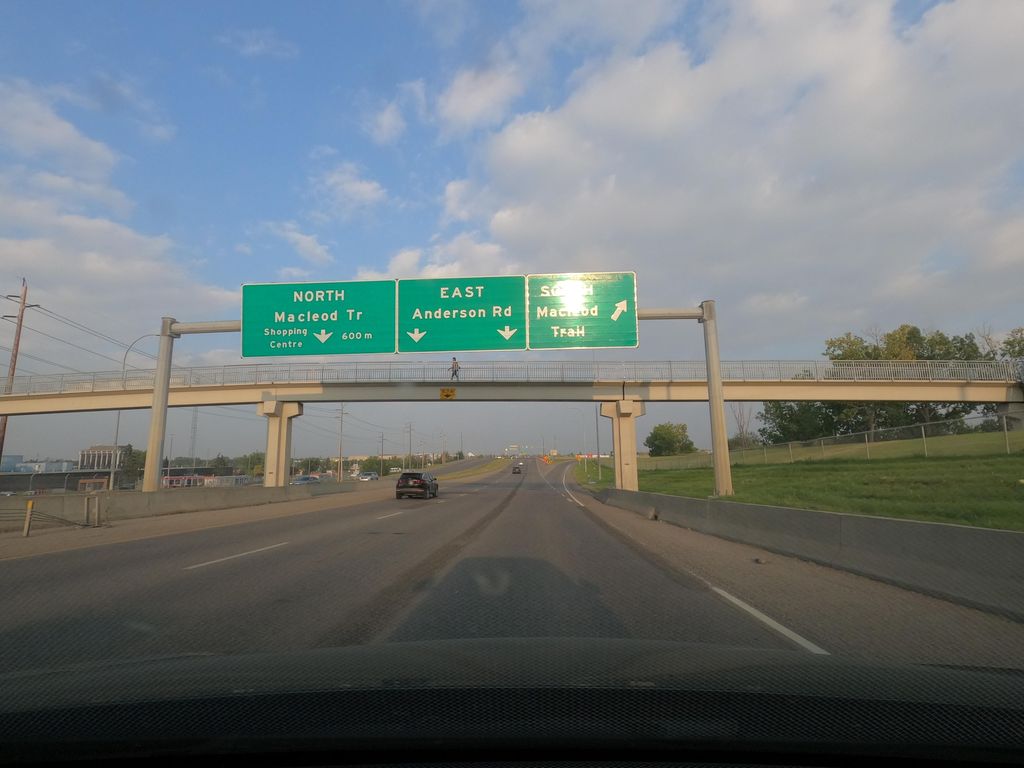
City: calgary